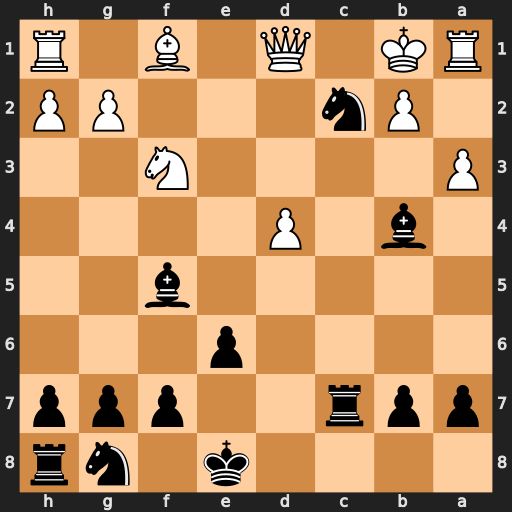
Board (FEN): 4k1nr/ppr2ppp/4p3/5b2/1b1P4/P4N2/1Pn3PP/RK1Q1B1R
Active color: b
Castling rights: k
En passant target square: -
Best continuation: Ne3+ Bd3 Nxd1